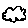
Label: cloud